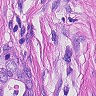
Metastatic tissue present: yes